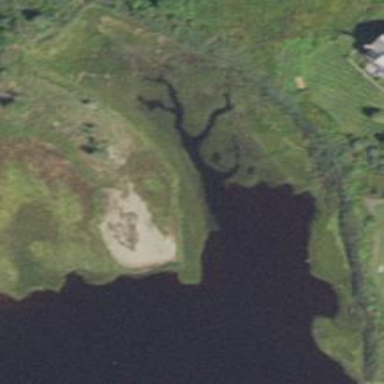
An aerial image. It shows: Tidal saltmarsh wetland area.